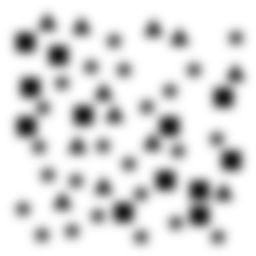
Squares: 12
Triangles: 12
Stars: 24
Total shapes: 48